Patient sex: M
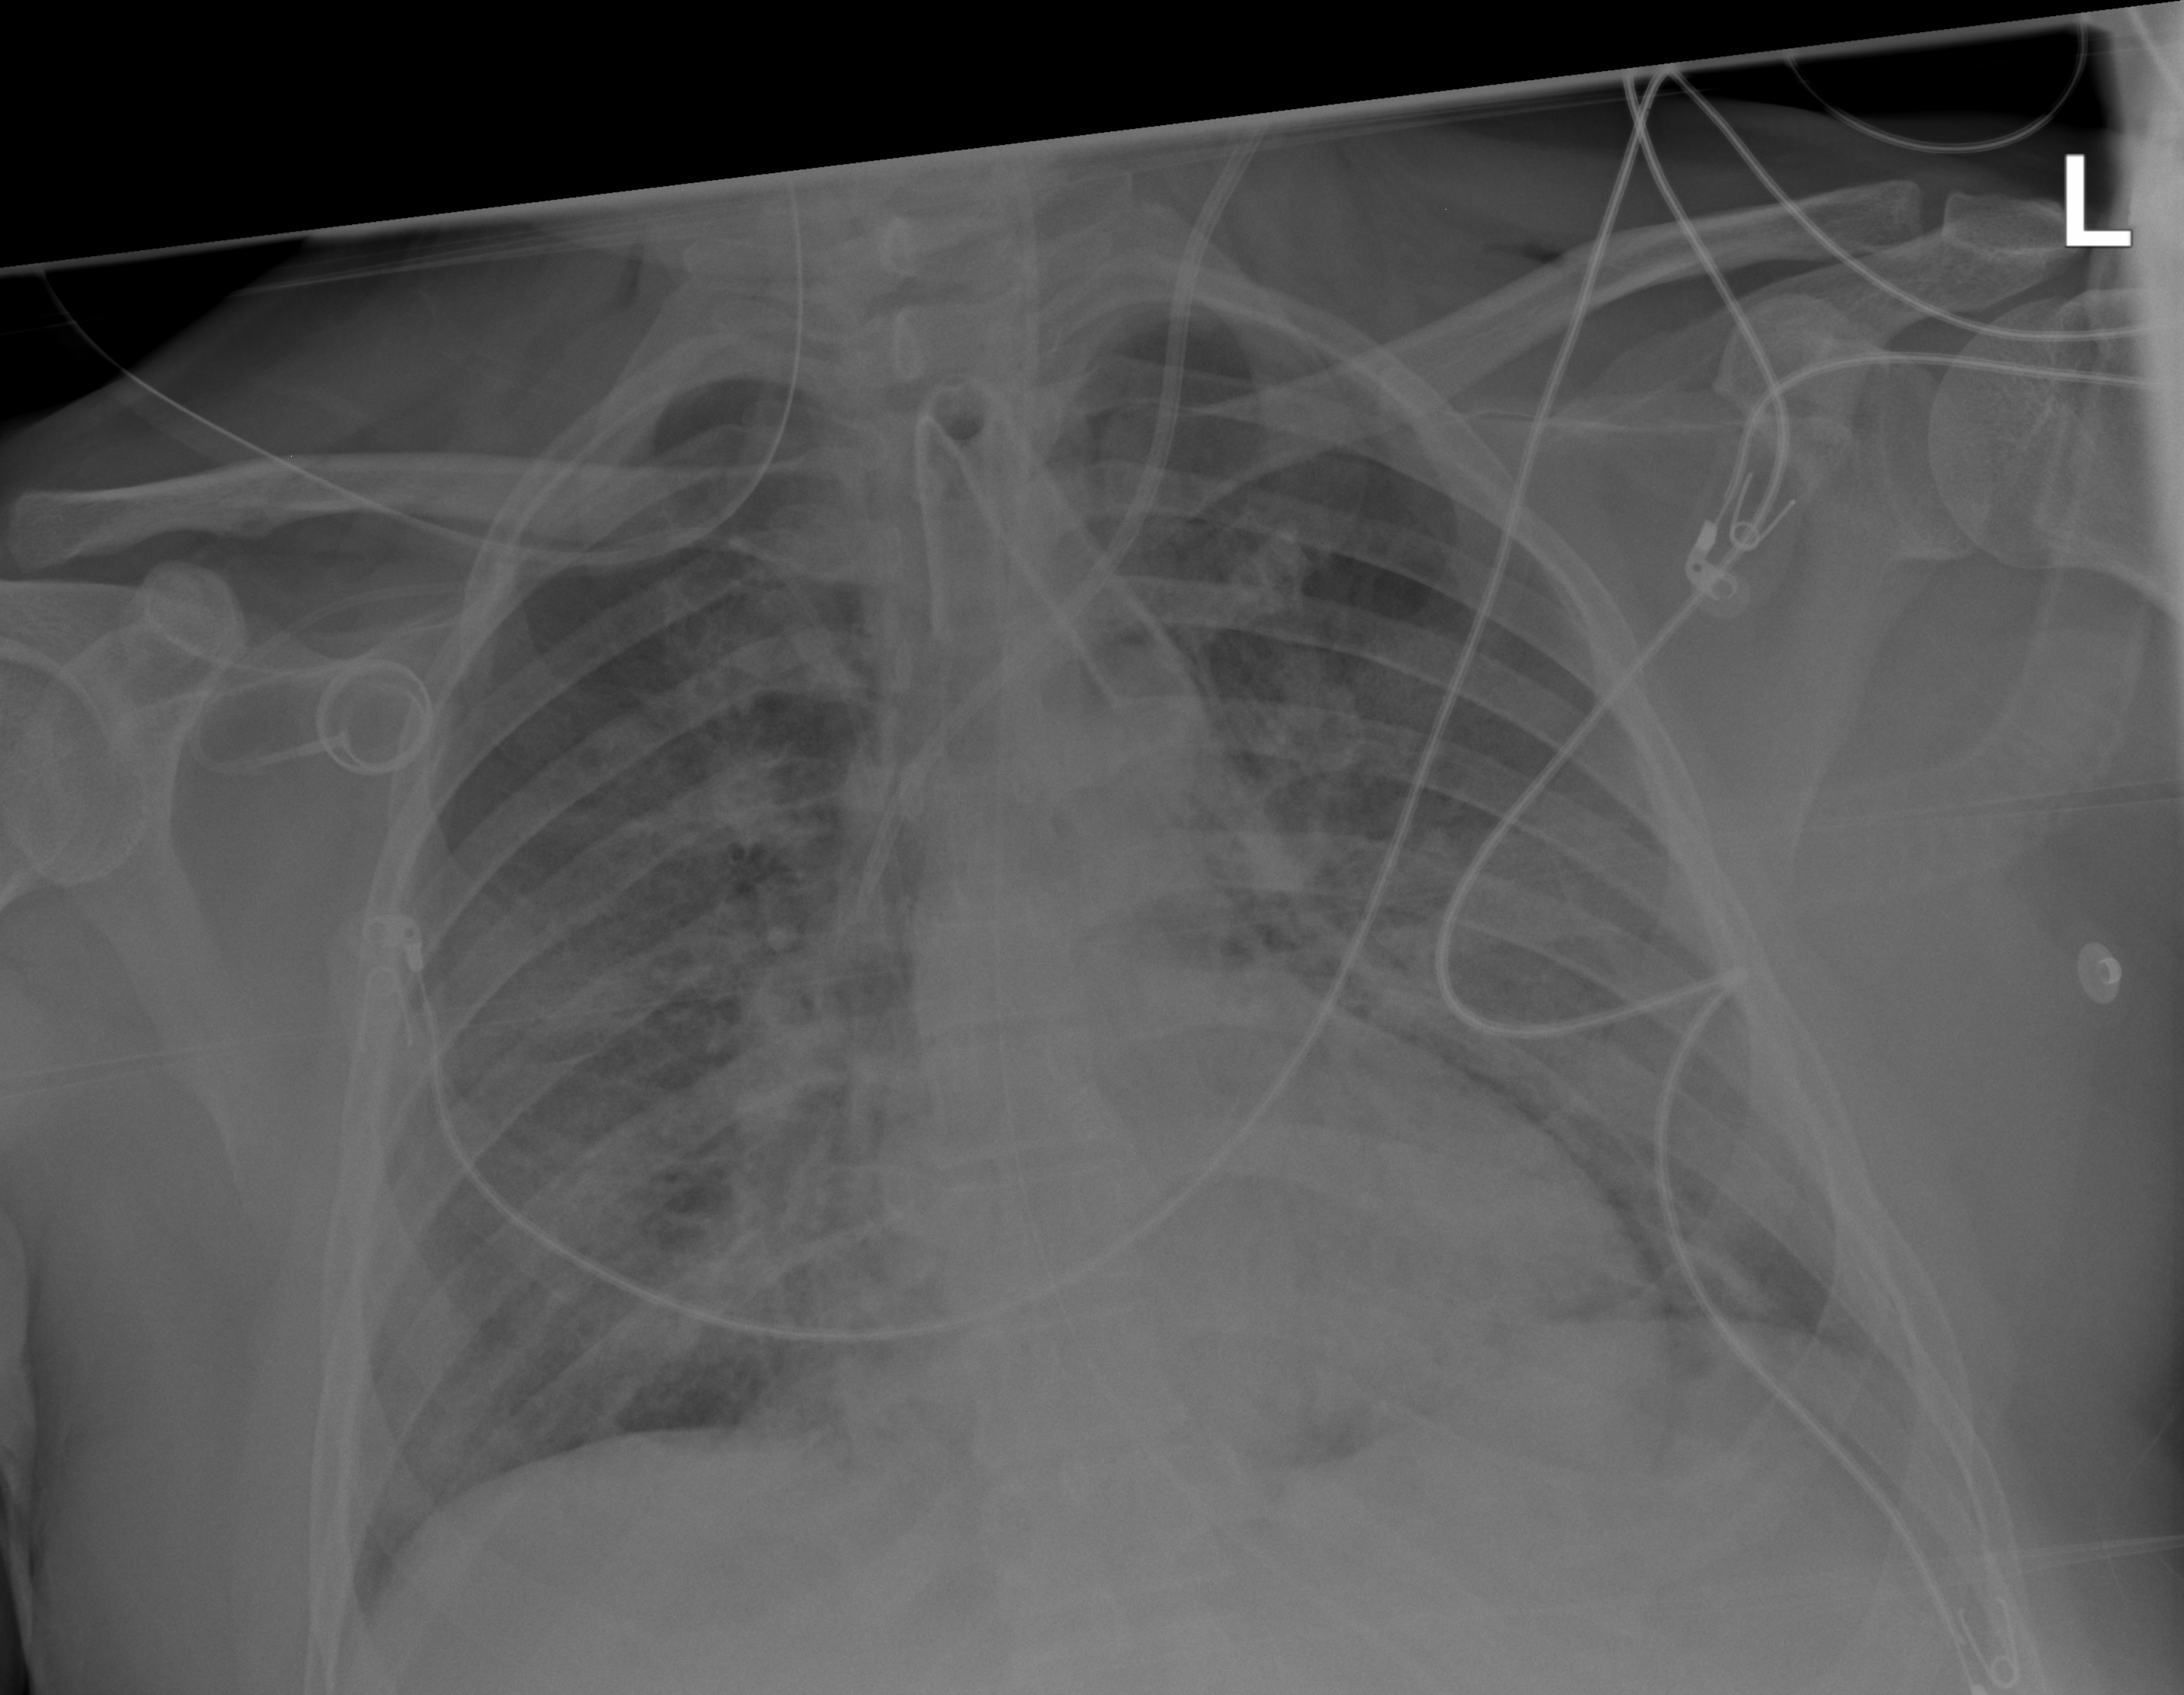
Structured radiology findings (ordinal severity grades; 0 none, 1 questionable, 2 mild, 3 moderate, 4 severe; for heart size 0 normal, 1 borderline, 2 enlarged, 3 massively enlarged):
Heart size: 0
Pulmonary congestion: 0
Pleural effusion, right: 0
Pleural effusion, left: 0
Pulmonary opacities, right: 2
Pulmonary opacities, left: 3
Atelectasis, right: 0
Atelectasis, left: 0